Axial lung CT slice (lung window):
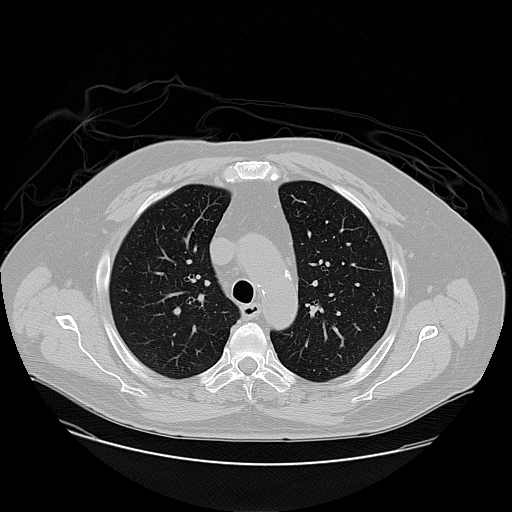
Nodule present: no